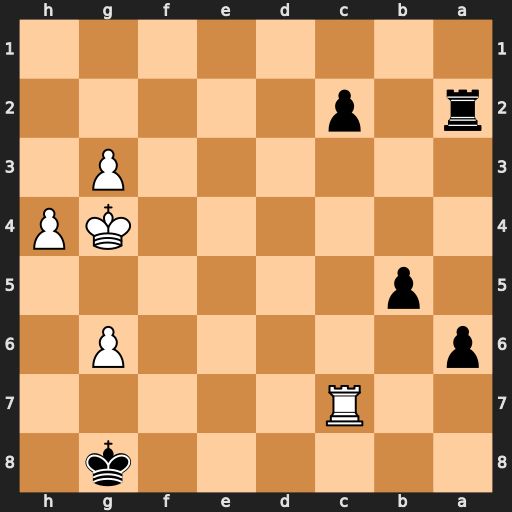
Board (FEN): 6k1/2R5/p5P1/1p6/6KP/6P1/r1p5/8
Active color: b
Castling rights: -
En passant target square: -
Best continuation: Ra4+ Kf5 Rc4